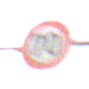
Verkehrszeichen: Geschwindigkeit70
Umgebung: Outdoor, Nature
Tageszeit: MorningAfternoon
Wetter: Overcast
Licht: Natural
Jahreszeit: NotSpecified
Kontrast: LowContrast